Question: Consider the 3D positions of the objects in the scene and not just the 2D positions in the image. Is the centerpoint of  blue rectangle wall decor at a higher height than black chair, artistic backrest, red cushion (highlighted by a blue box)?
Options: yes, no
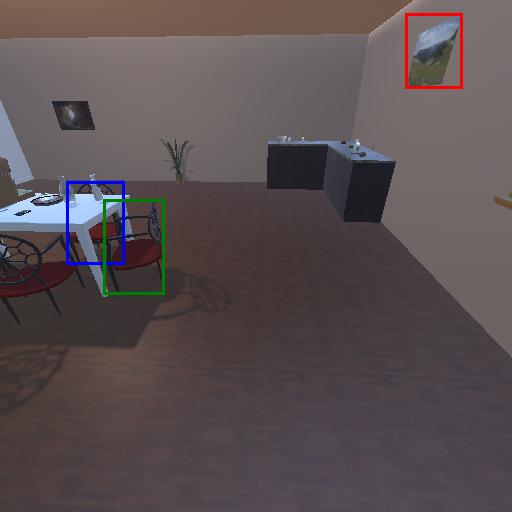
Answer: yes